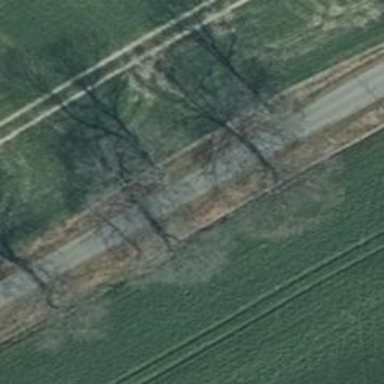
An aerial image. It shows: Unclassified asphalt road passing through agricultural land.